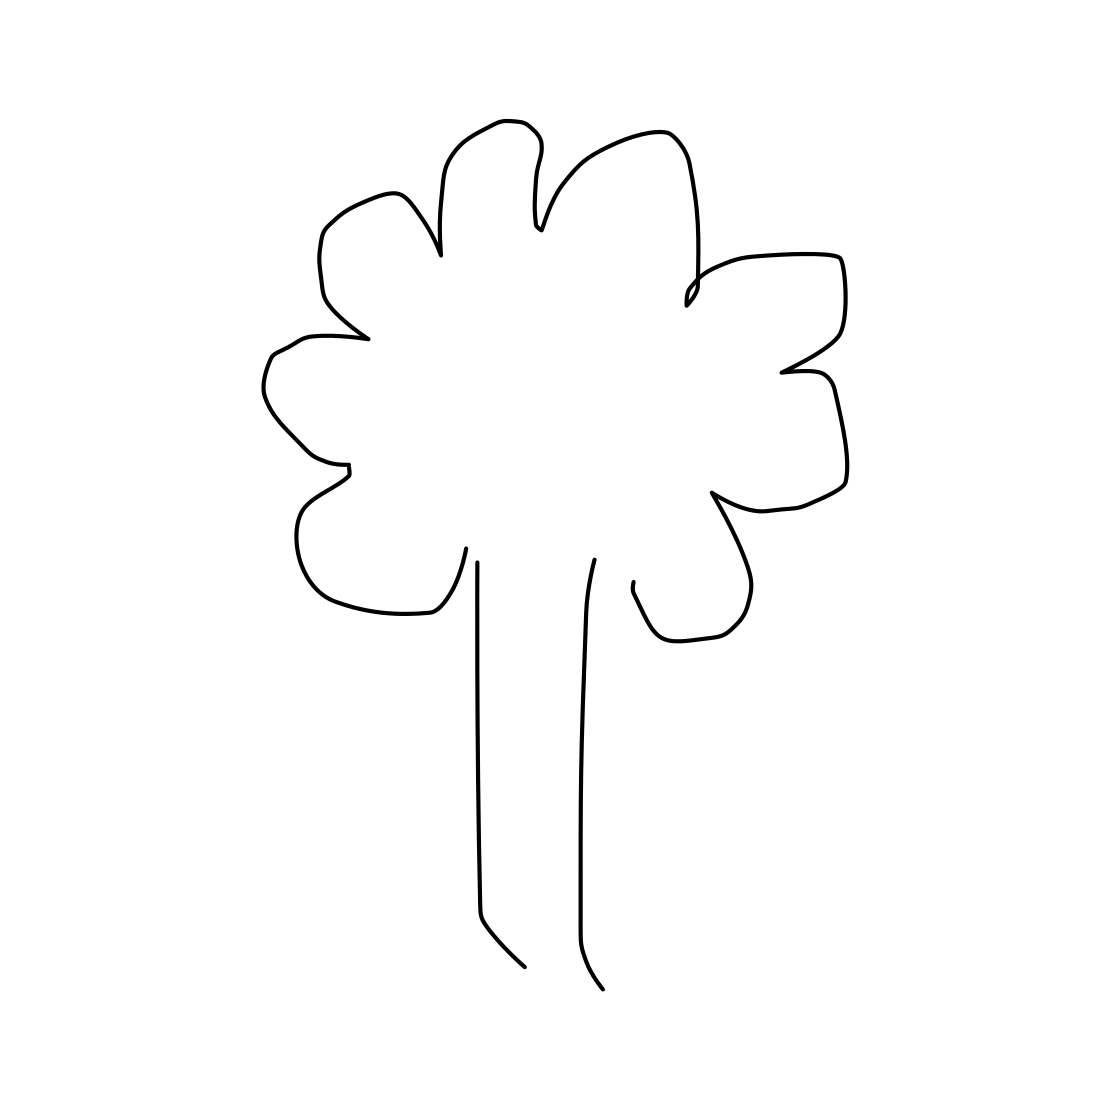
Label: tree